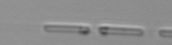
Label: Skeletonema